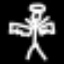
Label: angel